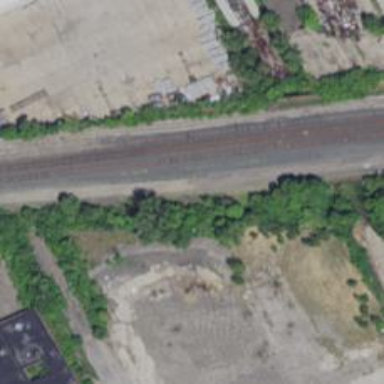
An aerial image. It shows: Abandoned railway yard.